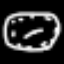
Label: clock